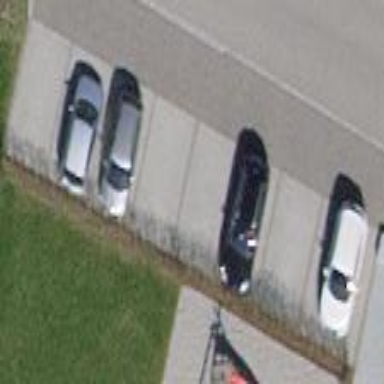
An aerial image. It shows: Street side parking area.